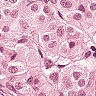
Metastatic tissue present: yes